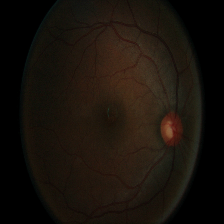
Diabetic retinopathy grade: Moderate